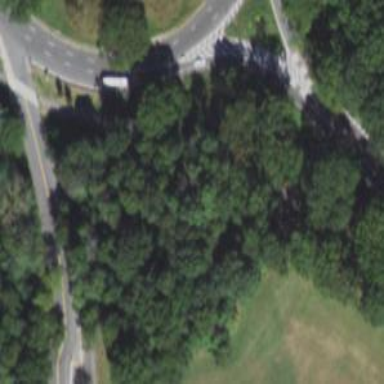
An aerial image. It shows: Cycleway with asphalt surface near cutline.